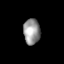
Tissue: skin
Cell type: T cells
Senescence score: 0.8025
Nuclear area (px): 418
Mean DAPI intensity: 150.734